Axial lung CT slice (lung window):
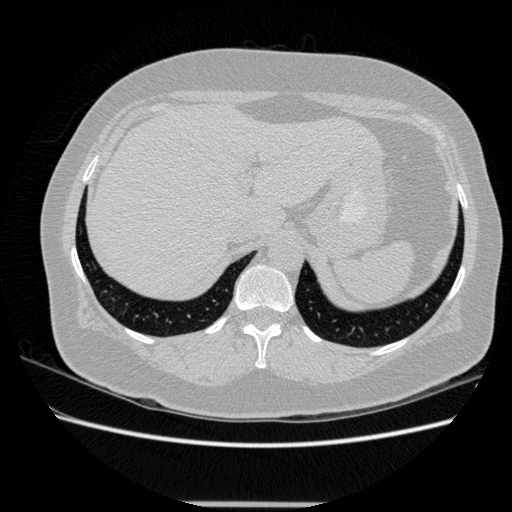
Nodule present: no